Field crop: tomato
Growth stage: 1
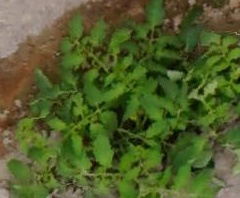
Species: tomato